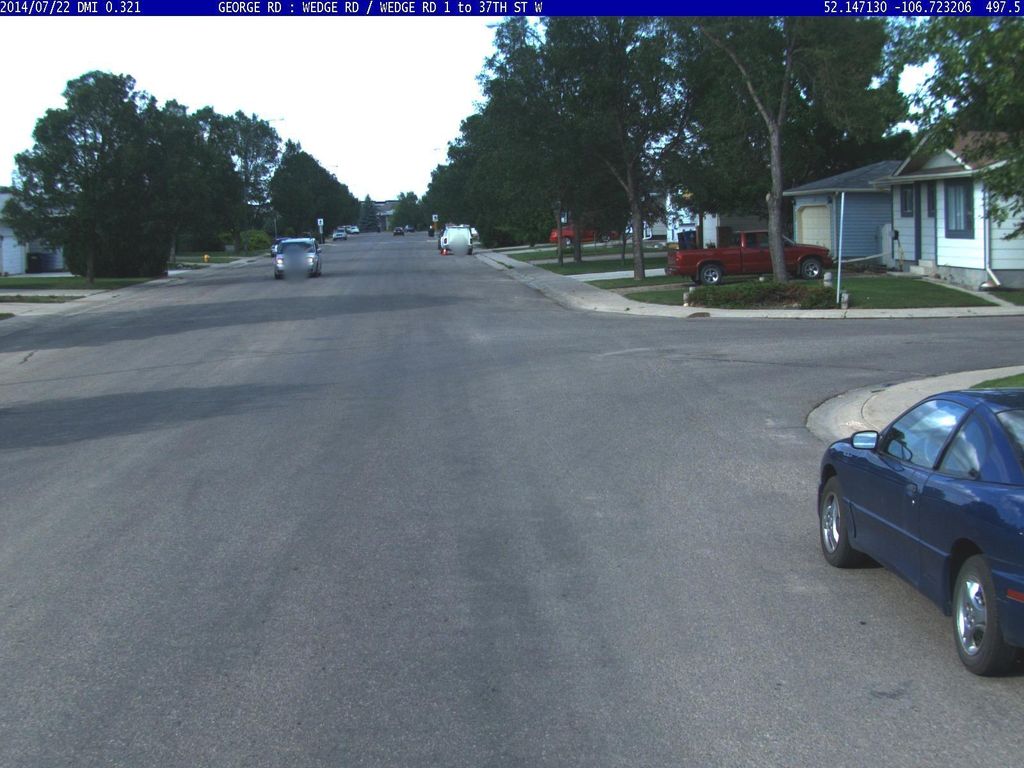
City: saskatoon